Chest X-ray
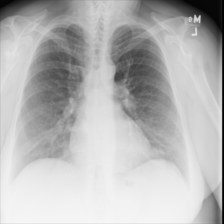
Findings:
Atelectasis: negative
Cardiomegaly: negative
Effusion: negative
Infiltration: negative
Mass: negative
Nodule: negative
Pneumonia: negative
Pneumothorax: negative
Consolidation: negative
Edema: negative
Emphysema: negative
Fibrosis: negative
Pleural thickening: negative
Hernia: negative